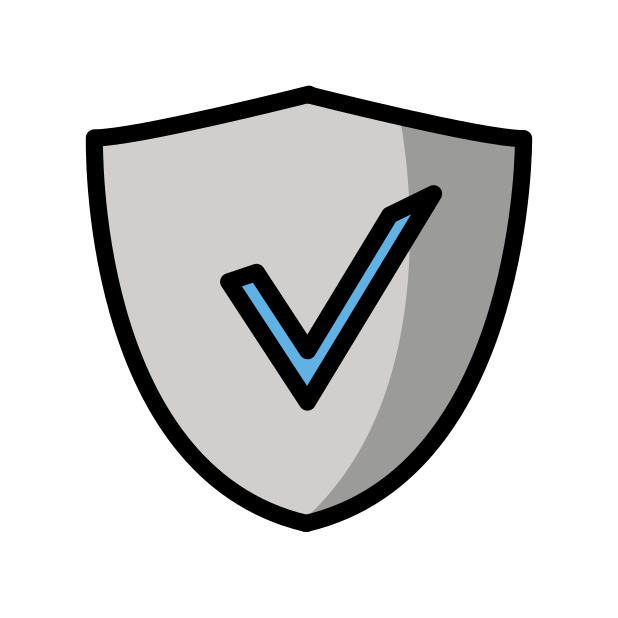
safety